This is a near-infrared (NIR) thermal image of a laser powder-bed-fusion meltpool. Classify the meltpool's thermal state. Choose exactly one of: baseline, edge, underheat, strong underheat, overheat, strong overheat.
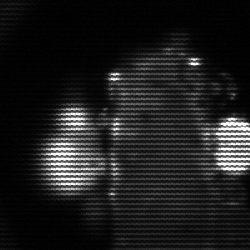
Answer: strong underheat